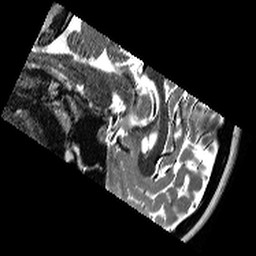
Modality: T2w
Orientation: sagittal